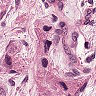
Metastatic tissue present: yes